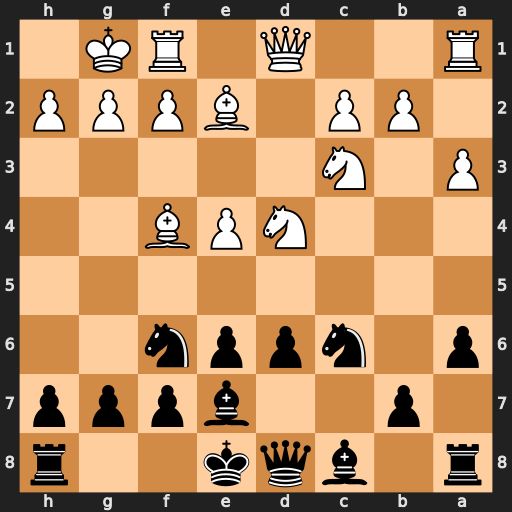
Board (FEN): r1bqk2r/1p2bppp/p1nppn2/8/3NPB2/P1N5/1PP1BPPP/R2Q1RK1
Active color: b
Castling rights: kq
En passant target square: -
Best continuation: Nxd4 Qxd4 e5 Bxe5 dxe5